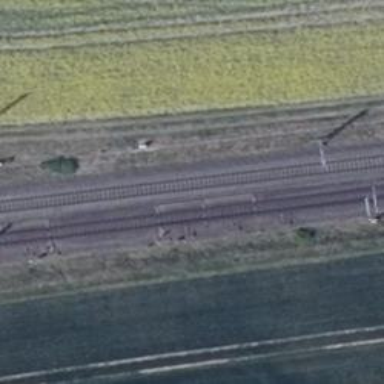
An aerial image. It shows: Railway switch with the turnout side on the left.